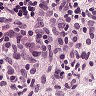
Metastatic tissue present: no